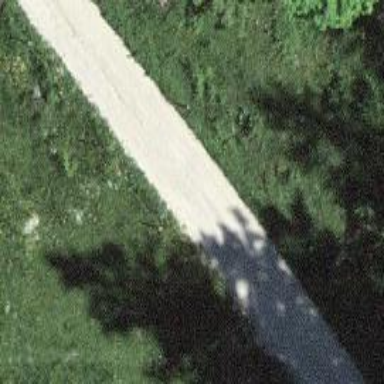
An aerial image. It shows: Unpaved unclassified road with tracktype grade2.